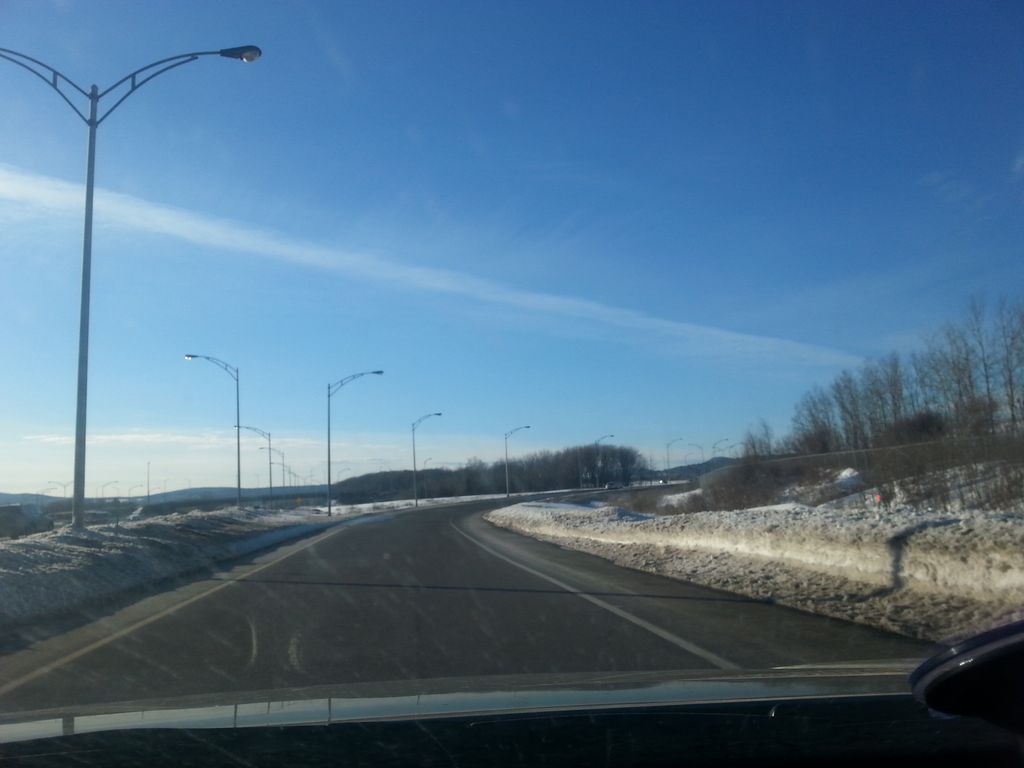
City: quebec_city